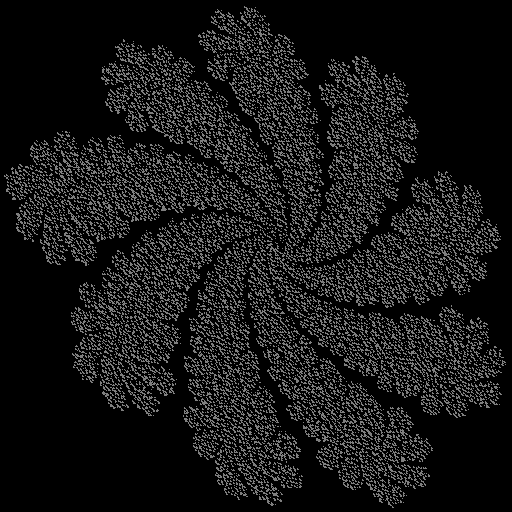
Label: flower